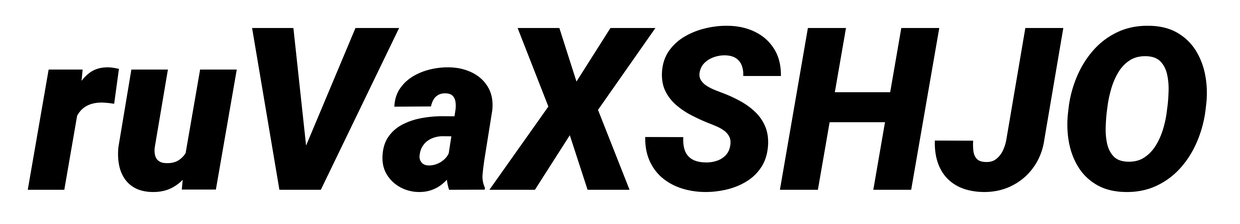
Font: Roboto-Italic_Black_Italic